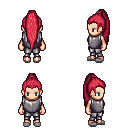
a pixel art fantasy rpg character, female body template, human, light skin, steel chest armor, metal pants, ruby red extra-long topknot hairstyle, white slippers, four views (front, back, left, right), 2x2 character sprite sheet, small pixel art, hard edges, no anti-aliasing